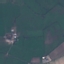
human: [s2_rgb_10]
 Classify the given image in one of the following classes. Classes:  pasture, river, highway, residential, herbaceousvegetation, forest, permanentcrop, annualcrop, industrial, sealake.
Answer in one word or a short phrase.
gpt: Pasture